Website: home-depot
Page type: delivery-shipping
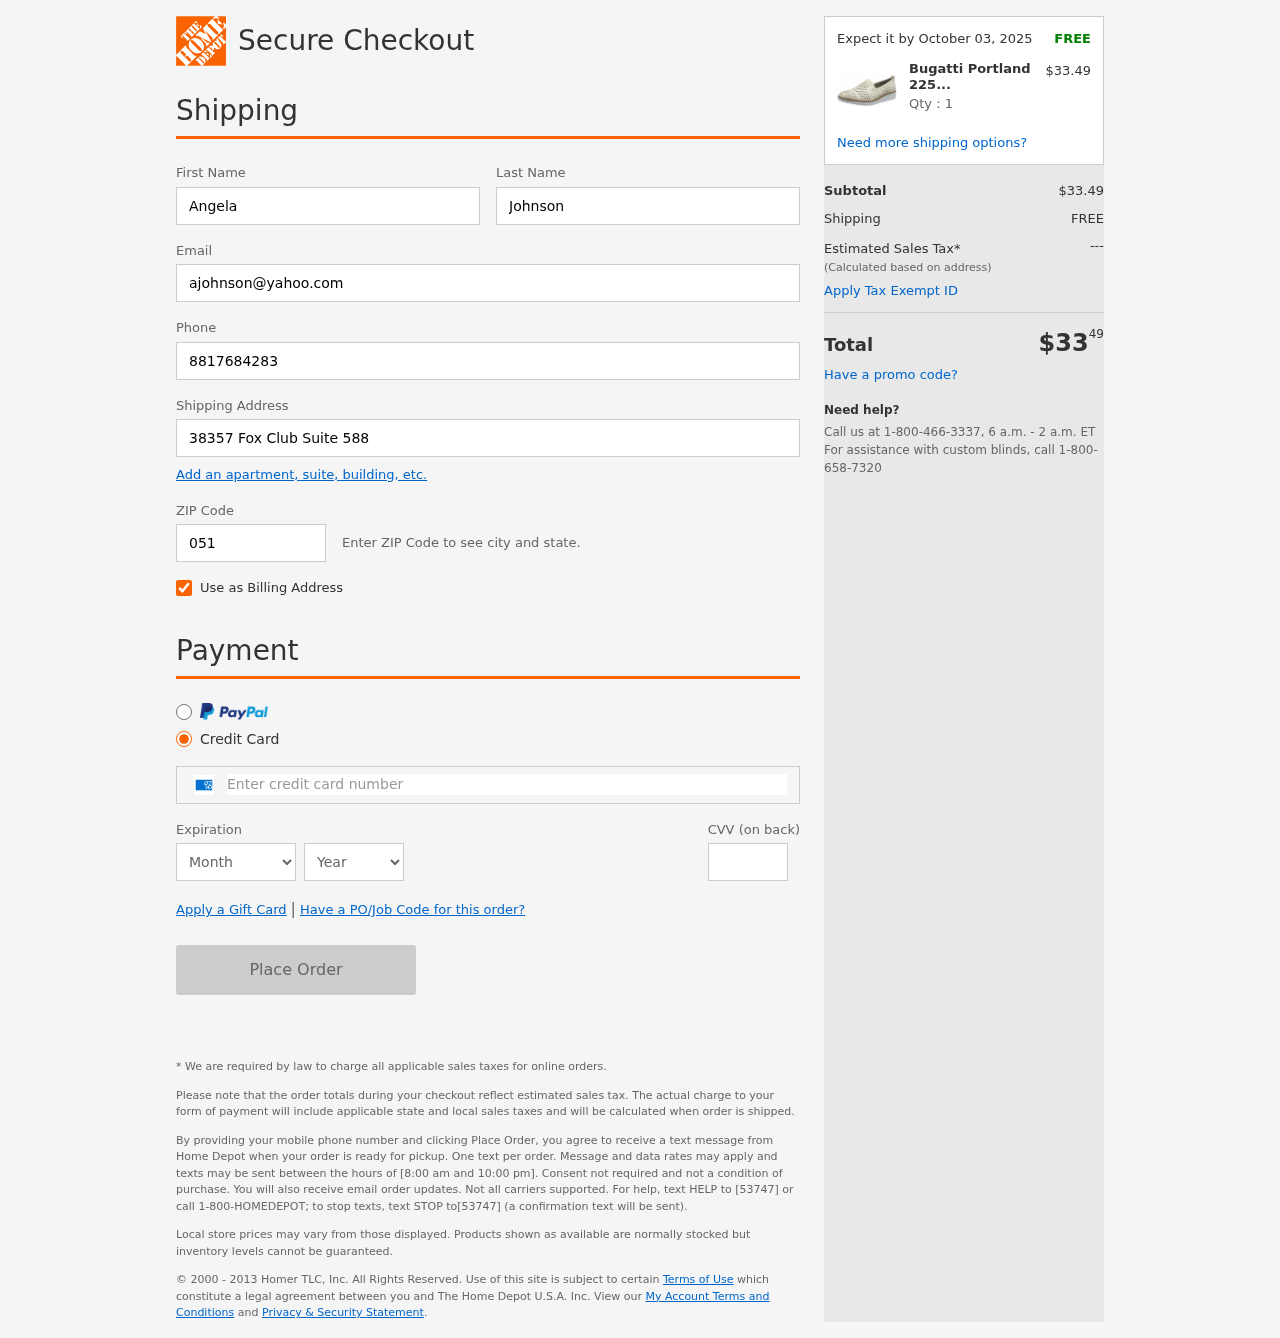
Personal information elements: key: PII_CARD_CVV
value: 8538
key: PII_CARD_EXPIRY_MONTH
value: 07
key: PII_CARD_EXPIRY_YEAR
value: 26
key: PII_CARD_NUMBER
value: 3779 2487 5164 010
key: PII_EMAIL
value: ajohnson@yahoo.com
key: PII_FIRSTNAME
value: Angela
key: PII_LASTNAME
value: Johnson
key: PII_PHONE
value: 8817684283
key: PII_POSTCODE
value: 05178
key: PII_STREET
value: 38357 Fox Club Suite 588
Product elements: key: PRODUCT1_NAME
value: Bugatti Portland 2250076 Loafers, (Puder 74), 5 UK
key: PRODUCT1_PRICE
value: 33.49
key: PRODUCT1_QUANTITY
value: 1
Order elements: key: ORDER_DELIVERY_DATE
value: Expect it by October 03, 2025
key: ORDER_SUBTOTAL
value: $33.49
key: ORDER_SHIPPING_COST
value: FREE
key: ORDER_TOTAL
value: $3349